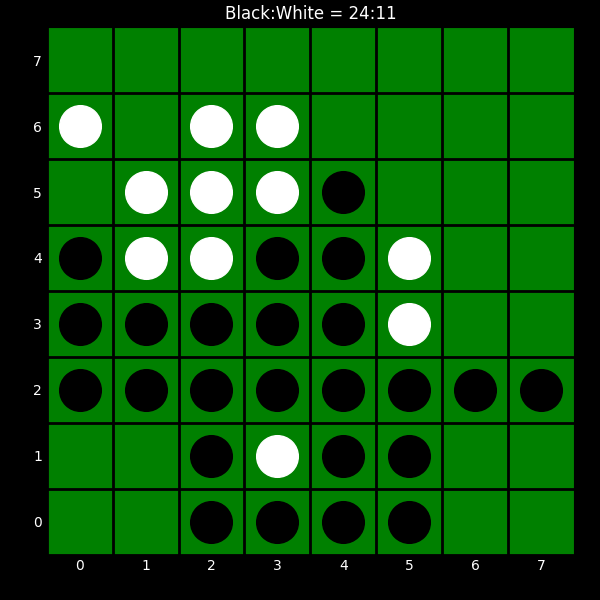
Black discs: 24
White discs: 11